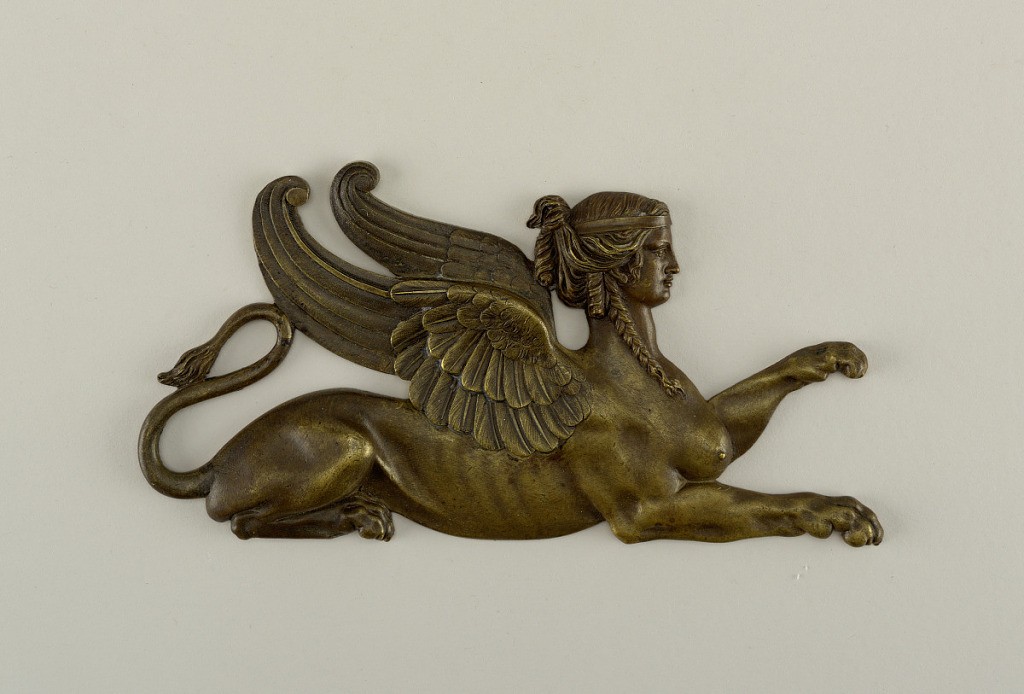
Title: Mount
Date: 19th century
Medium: Bronze
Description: Sphinx, in profile facing right.